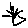
Label: flower